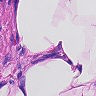
Metastatic tissue present: no